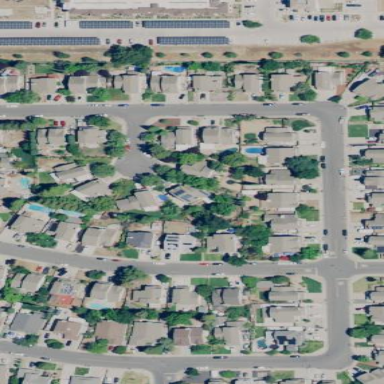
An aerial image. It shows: Residential area consisting of single-family homes.